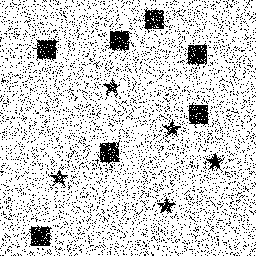
Squares: 7
Triangles: 0
Stars: 5
Total shapes: 12